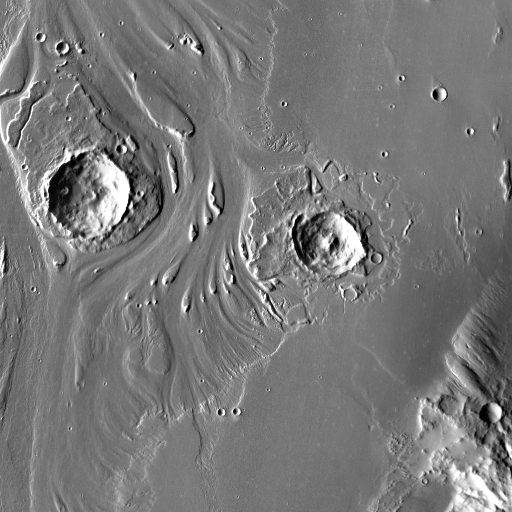
Crater classes present: Background, Other, Layered, Buried